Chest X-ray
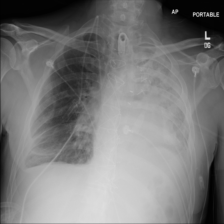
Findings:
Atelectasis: negative
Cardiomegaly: negative
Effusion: positive
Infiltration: negative
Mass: negative
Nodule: negative
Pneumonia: negative
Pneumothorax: negative
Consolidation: negative
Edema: negative
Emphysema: negative
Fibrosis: negative
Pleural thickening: negative
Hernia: negative